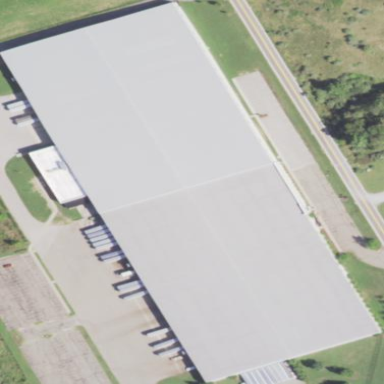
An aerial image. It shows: Warehouse.